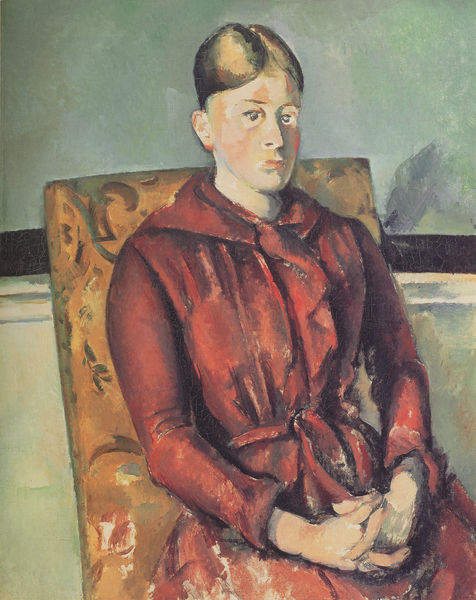
Titel: Madame Cézanne au feauteuil jaune
Künstler: Paul Cézanne
Standort: Basel
Institution: Sammlung Galerie Beyeler
Schlagwörter: blau, gemälde, mann, weiß, cezanne, gelb, grün, impressionismus, kubismus, ocker, sitzen, braun, frau, frisur, grau, haar, hintergrund, kleid, mund, nase, ohr, ohrring, orange, profil, schwarz, stuhl, zimmer, blick, dame, gürtel, rot, tuch, expressionismus, flächig, malerei, mode, muster, ornament, rock, schleife, blond, wand, augen, blass, bluse, falten, gesicht, kragen, bildnis, hals, hände, innenraum, portrait, porträt, öl, haare, halbfigur, mantel, sessel, sitzend, stoff, ohrringe, lippen, mittelscheitel, ohren, scheitel, traurig, dutt, ruhig, wangen, ruhe, komplementär, lehne, sitz, moderne, backen, fläche, farbe, van gogh, ich seh nix, duktus, gefaltet, polster, weib, zopf, impressionistisch, monet, ernst, streng, ornamente, sitzt, starr, manet, streifen, morgenmantel, glatt, nachdenklich, schoß, kniestück, gemustert, lovis corinth, krank, lehnstuhl, paul, leinwand, hallo, ehefrau, gebet, kurz, ornamental, fauteuil, verschränkt, gefaltete hände, rücklehne, halbprofil, zugekniffen, geblümt, mittelalter, zentral, rouge, backe, korinth, stuhö, verkrampft, porträr, gepolstert, angespannt, stumpf, matisse, avantgarde, roter mantel, arabeske, mere, rotes kleid, sitzende frau, plat, schatteb, lainwand, ausdruckslos, stuhhl, anblikcned, blasser hintergrund, burgunder farbe, gefaltete häbd, moderson-becker, portrait de la mere, siege, hände im schoss, blondes haar, t, gelber seesel, gelber sessel, gescheitelt, ofrau, chaisselont, monet sitzende frau